Question: I have a custom adapter for a 'listview' and here is the getView method;
'''
@Override
public View getView(int i, View view, ViewGroup viewGroup) {
LayoutInflater inflater = (LayoutInflater) JourneyPlannerActivity.this
.getSystemService(Context.LAYOUT_INFLATER_SERVICE);
View rowView = inflater.inflate(R.layout.journey_planner_route_detail, viewGroup, false);
LinearLayout layout = (LinearLayout) rowView.findViewById(R.id.journey_planner_detail_detail_main_id);
JourneyPlannerRoute r = m_Routes.get(i);
String directions = "";
for(int j=0 ; j < r.getRoutes().size() ; j++){
ImageView image = new ImageView(JourneyPlannerActivity.this);
String transportMethod = r.getRoutes().get(j).getMeansOfTransport();
if(transportMethod.equals("Train"))
image.setImageResource(R.drawable.network_rail_logo);
else if(transportMethod.equals("Subway"))
image.setBackgroundResource(R.drawable.roundel_tube);
else if(transportMethod.equals("Bus"))
image.setBackgroundResource(R.drawable.bus);
else if(transportMethod.equals("Walk"))
image.setBackgroundResource(R.drawable.walking);
image.setVisibility(View.VISIBLE);
layout.addView(image);
//directions += r.getRoutes().get(j).getMeansOfTransport()+",";
}
directions += " "+r.getDuration();
TextView tv = (TextView) rowView.findViewById(R.id.journey_planner_detail_main_text_view);
tv.setText(directions);
return rowView;
'''
After going through the debug it seems the imageviews are being added to the layout but they're just not appearing on the screen;

I had a feeling it was due to not picking up the correct layout but it seems as though it is?!
Here is the xml file for the row;
'''
<LinearLayout xmlns:android="http://schemas.android.com/apk/res/android"
android:orientation="vertical" android:layout_width="match_parent"
android:layout_height="match_parent">
<LinearLayout
android:layout_width="fill_parent"
android:layout_height="wrap_content"
android:orientation="horizontal"
android:id="@+id/journey_planner_detail_detail_main_id">
<ImageView
android:layout_width="wrap_content"
android:layout_height="wrap_content"
android:background="@drawable/bus_small"/>
<TextView
android:id="@+id/journey_planner_detail_main_text_view"
android:layout_width="fill_parent"
android:layout_height="wrap_content" />
</LinearLayout>
</LinearLayout>
'''
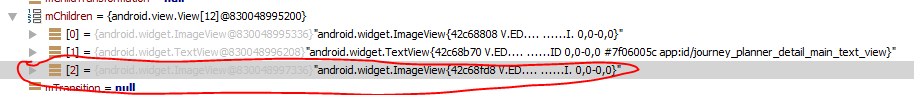
Answer: Instead of creating new Image view just call 'rowView.findViewById(R.id.image_id);' (you'll have to add id to the xml).
The actual bug is with the 'TextView'. It is set to 'fill_parent' causing the newly added 'ImageView' to appear to the right of the visible screen. You can change this by changind the 'TextView' width to 'wrap_content'. However, using the 'ImageView' defined in xml layout is better.